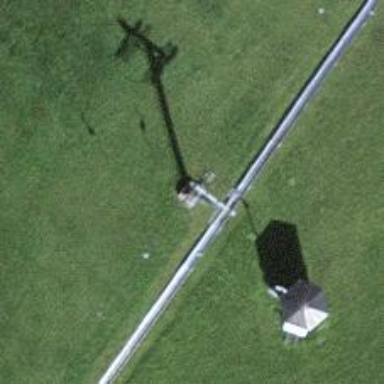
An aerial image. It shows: Pylon used for aerialway.